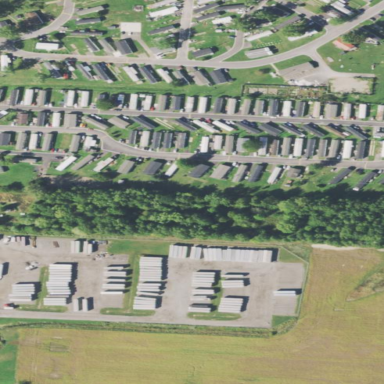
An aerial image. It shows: Residential area designated as trailer park.